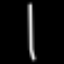
Label: line